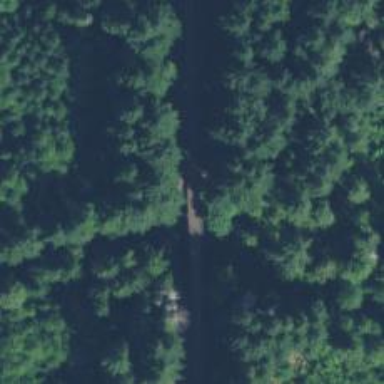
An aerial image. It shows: Railway bridge.